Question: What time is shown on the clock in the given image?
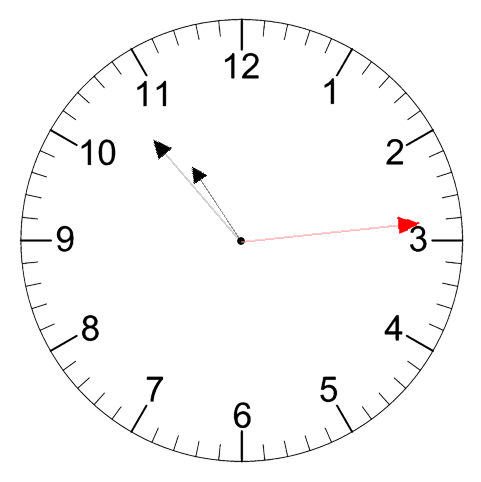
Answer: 10:53:14